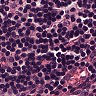
Metastatic tissue present: no